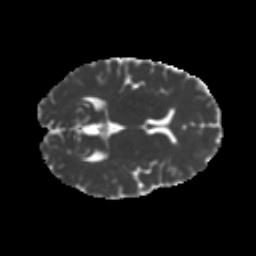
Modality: MD
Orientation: axial
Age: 30
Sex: female
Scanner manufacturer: ge
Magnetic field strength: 3 T
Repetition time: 7.8 s
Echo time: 0.0606 s